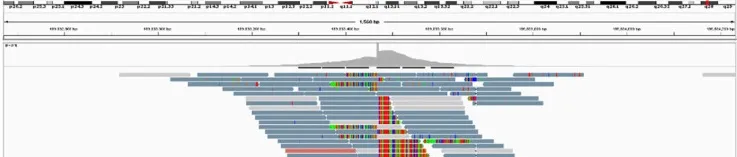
TP63
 by integrative genomics viewer (IGV). Top box of IGV indicates chromosomal positions; middle, mapped read depth; bottom, mapped read sequences. Vertical red arrows indicate 3 (BP1-3) and 1 (BP4) breakpoints in APC and TP63, respectively, which were presumed by soft-clipped reads and read-depth gaps. Horizontal grey arrows indicate the positions and directions of primers for Sanger sequencing (
Supplementary Table S2.
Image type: chart (chart)